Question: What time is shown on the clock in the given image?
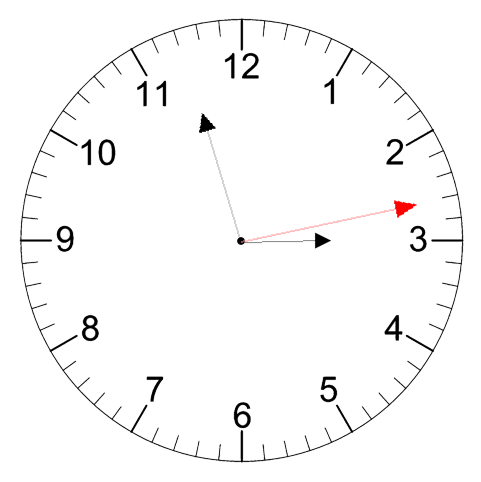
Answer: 02:57:13